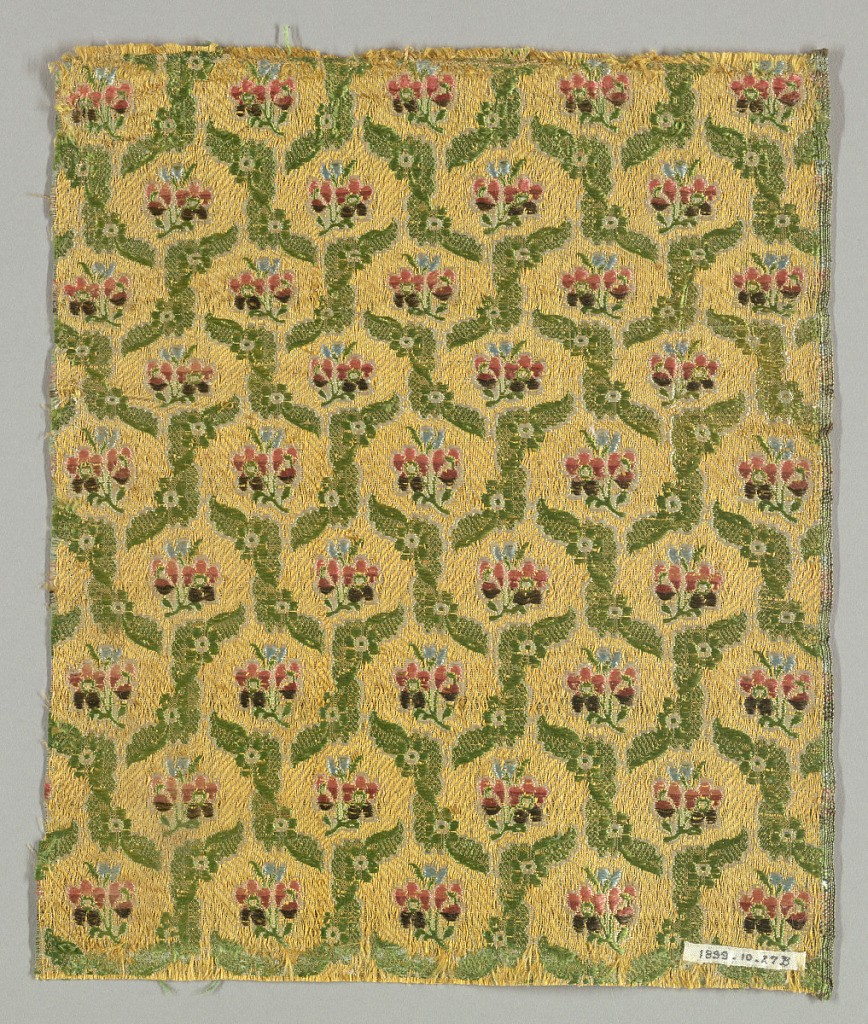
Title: Fragments
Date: late 18th century
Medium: silk Technique: plain compound cloth
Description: Orange twill ground divided into hexagons by ribbon-like bands in extra green and white silk wefts. Small floral spray in center of each hexagon woven in extra wefts of blue, green, red and rose. Twill in ground of hexagons runs right to left in one horizontal row and left to right in alternating row.  a/ and b/ have one selvage present.